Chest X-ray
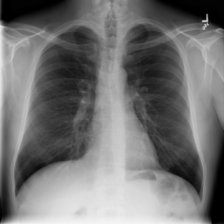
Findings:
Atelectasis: negative
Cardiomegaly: negative
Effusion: negative
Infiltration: negative
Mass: negative
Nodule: negative
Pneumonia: negative
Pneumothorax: negative
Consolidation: negative
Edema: negative
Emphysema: negative
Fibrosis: negative
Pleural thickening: negative
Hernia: negative